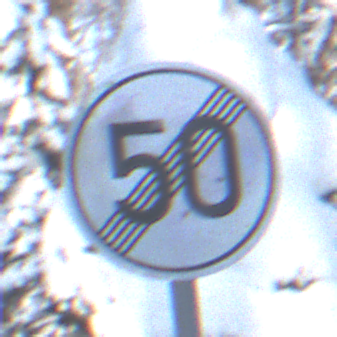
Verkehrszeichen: EndeGeschwindigkeit50
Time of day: MorningAfternoon
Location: Outdoor (Nature)
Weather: Clear
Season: Winter
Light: Natural